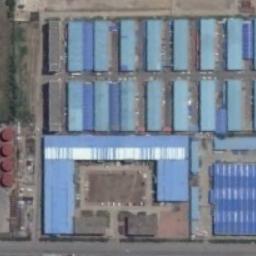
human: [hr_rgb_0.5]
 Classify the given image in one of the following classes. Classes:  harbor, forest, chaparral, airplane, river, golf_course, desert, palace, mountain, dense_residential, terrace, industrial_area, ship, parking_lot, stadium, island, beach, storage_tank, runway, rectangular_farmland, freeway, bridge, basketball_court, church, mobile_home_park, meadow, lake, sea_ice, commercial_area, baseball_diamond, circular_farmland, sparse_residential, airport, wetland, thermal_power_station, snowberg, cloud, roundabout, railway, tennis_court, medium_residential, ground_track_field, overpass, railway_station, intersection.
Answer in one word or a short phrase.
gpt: industrial_area